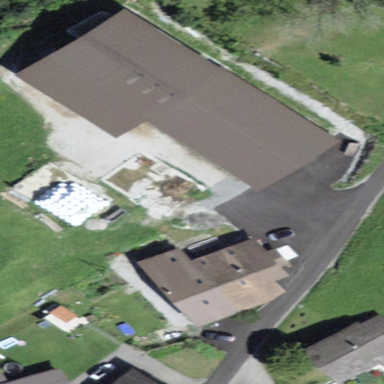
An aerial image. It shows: Farmyard area.